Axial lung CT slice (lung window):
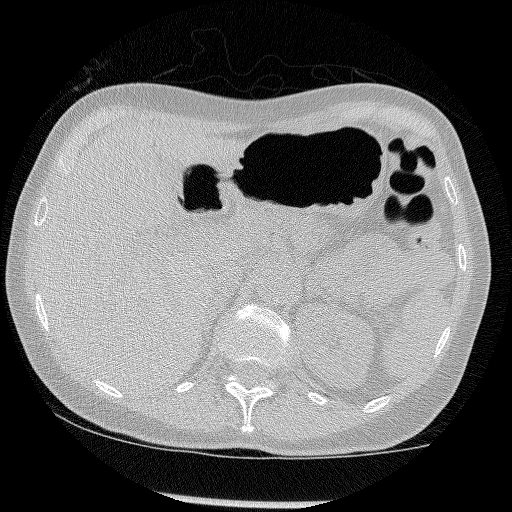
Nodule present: no